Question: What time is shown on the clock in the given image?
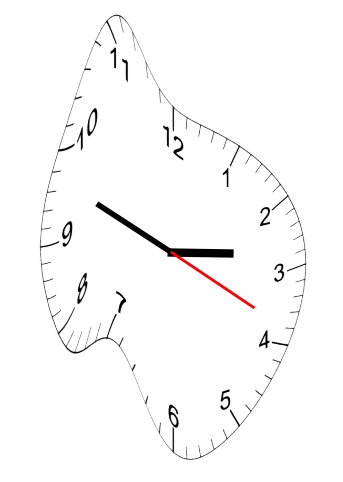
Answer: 02:48:19